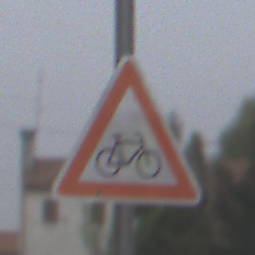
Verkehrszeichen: RadverkehrLinks
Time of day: Midday
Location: Outdoor (Suburban)
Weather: Overcast
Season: NotSpecified
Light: Natural